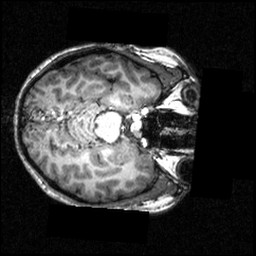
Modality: T1w
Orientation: axial
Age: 19
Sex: female
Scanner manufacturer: siemens
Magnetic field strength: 3.951 T
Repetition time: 1.5 s
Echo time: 0.00335 s